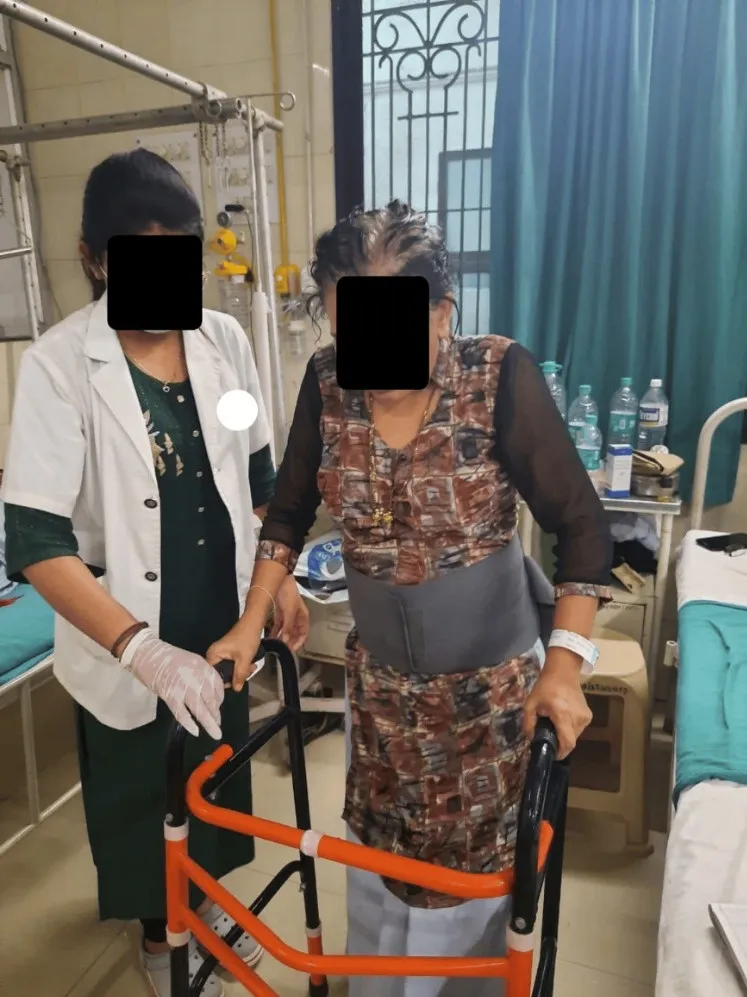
Patient performing ambulation with the support of a walker.
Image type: medical_photograph (skin_photograph)